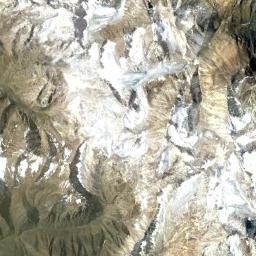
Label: snowberg